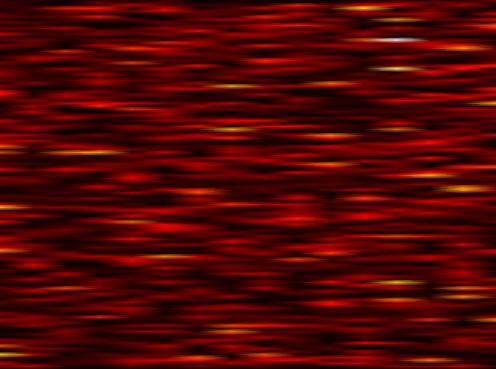
Label: FBMC